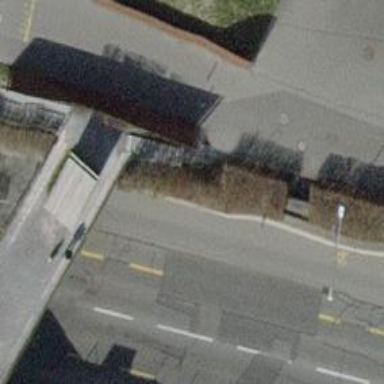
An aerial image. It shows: Set of steps on the road.